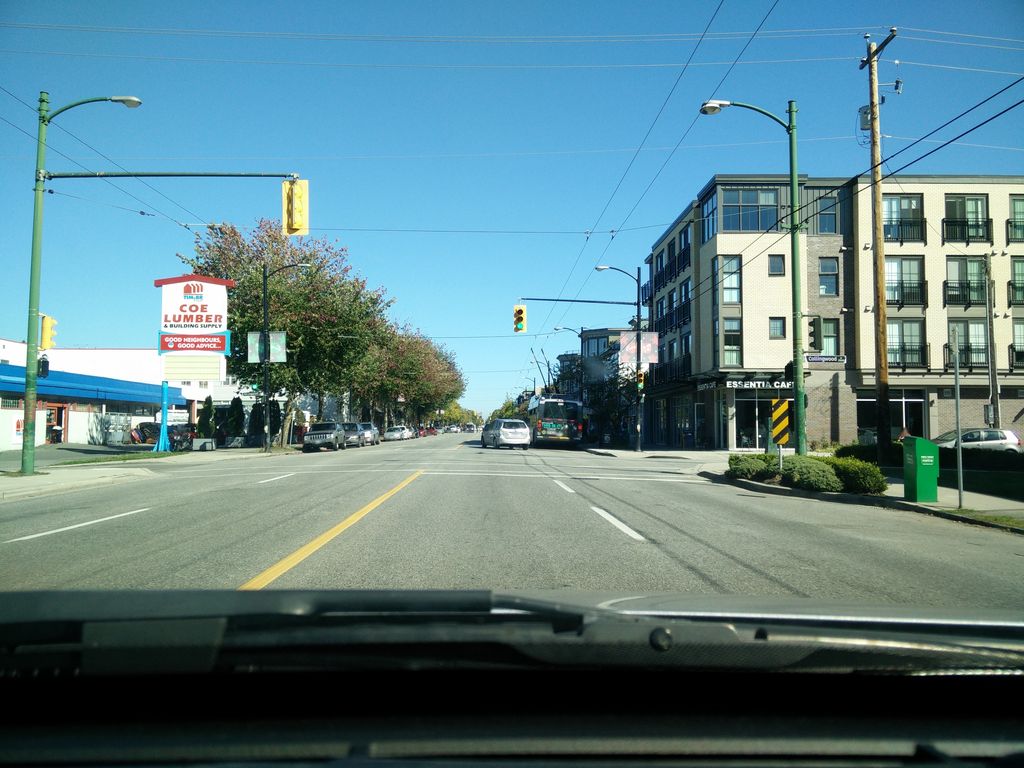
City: vancouver